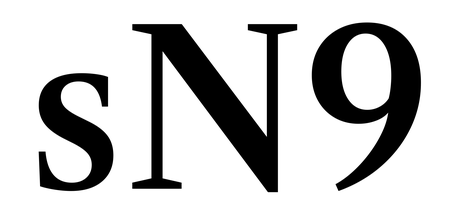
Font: LibreCaslonText_Medium